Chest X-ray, AP view. Patient: 13 years old, sex M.
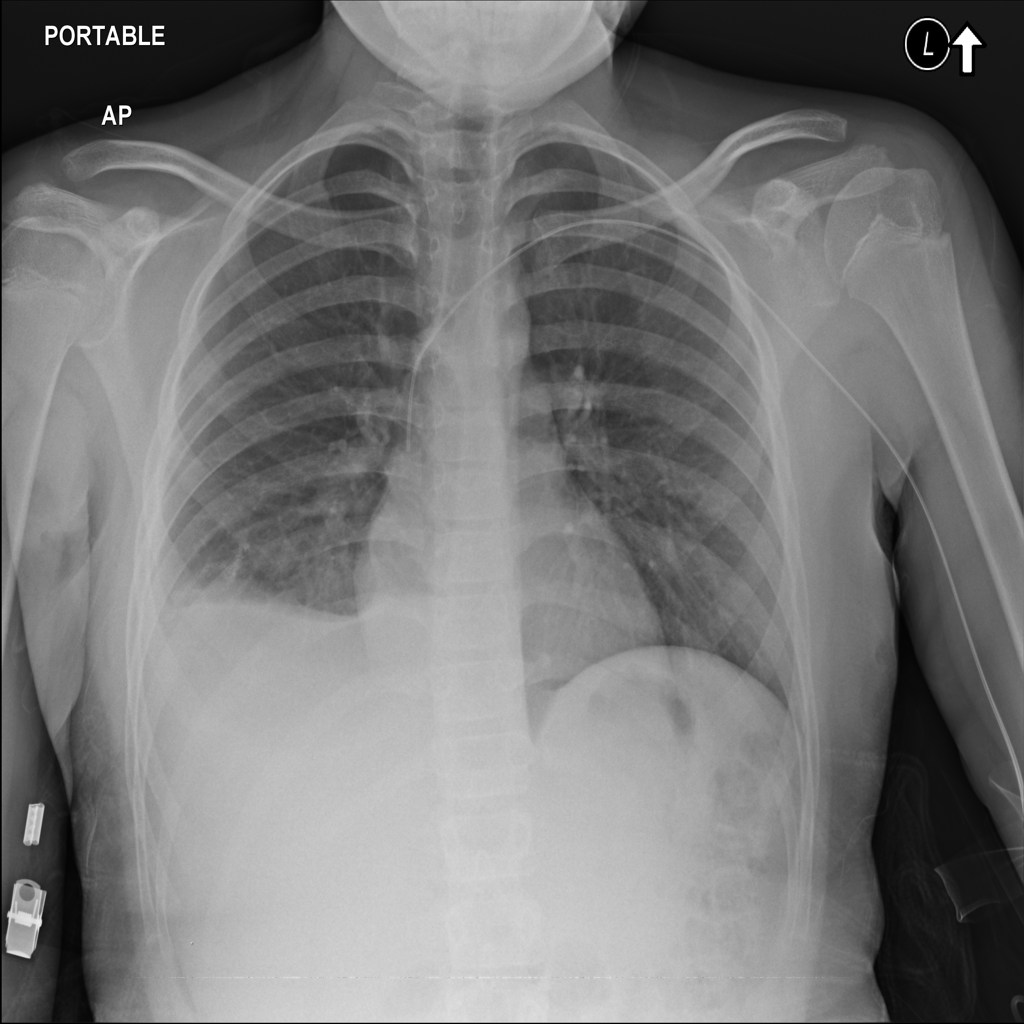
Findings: Effusion